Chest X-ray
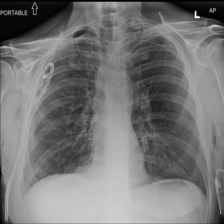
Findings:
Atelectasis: negative
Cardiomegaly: negative
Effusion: negative
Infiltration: negative
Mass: negative
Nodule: negative
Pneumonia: negative
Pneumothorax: positive
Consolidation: negative
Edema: negative
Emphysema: negative
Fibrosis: negative
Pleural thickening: negative
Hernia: negative